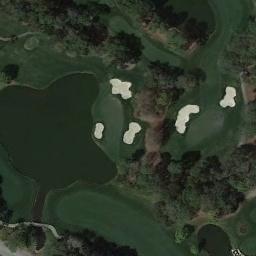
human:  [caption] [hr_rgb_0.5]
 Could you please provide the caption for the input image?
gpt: There are several bunkers and lakes and a few paths and many trees on a large green lawn on the golf course .

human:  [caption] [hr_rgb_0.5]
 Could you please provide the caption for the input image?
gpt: There are many trees in the golf course .

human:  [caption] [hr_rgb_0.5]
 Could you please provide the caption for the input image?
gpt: There are several rows of trees on this lawn .

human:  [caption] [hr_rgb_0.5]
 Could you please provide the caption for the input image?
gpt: The golf course has two lakes, Some putting greens, Fairways, Barrier trees and sandpits .

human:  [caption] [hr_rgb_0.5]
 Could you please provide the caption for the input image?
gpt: There are five bunkers and a lake on the golf course .